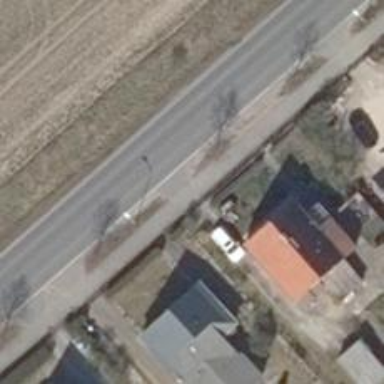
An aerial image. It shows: Driveway.